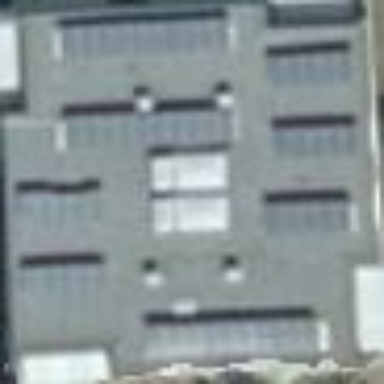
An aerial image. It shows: Light green apartment building with flat roof made of gray tar paper.